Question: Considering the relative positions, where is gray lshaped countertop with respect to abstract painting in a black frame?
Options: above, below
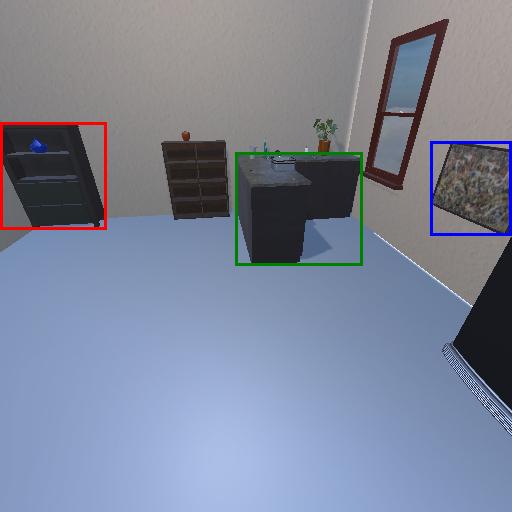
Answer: above